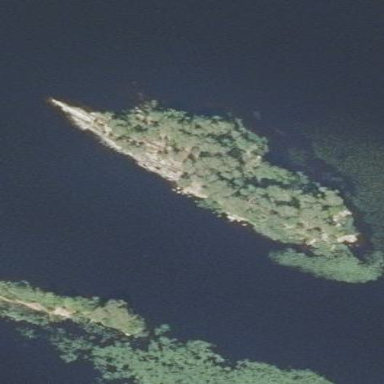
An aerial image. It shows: Islet covered with woodland.